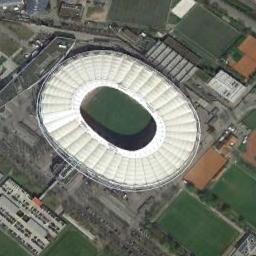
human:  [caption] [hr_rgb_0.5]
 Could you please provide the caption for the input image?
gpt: Several buildings are beside the stadium .

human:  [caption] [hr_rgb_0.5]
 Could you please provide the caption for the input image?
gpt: The stadium has a blue roof on three sides and a red roof on the other side .

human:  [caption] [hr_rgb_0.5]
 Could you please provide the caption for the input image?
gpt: The stadium is next to some buildings and grass .

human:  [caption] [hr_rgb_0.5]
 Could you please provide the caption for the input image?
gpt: Oval stadium surrounded by lawns and buildings .

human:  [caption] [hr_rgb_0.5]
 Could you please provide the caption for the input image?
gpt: There are some green lawns around the stadium with a white roof .